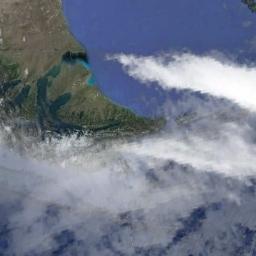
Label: cloud